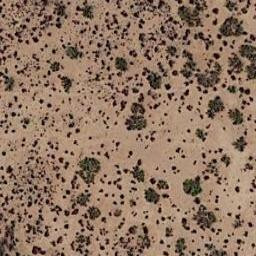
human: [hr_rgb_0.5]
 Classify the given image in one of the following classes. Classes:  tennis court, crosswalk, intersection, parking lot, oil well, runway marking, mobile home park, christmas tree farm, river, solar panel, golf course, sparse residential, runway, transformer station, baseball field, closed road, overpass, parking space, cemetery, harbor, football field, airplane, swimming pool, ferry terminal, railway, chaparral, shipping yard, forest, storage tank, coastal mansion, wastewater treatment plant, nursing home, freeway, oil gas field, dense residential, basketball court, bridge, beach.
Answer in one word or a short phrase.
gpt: chaparral